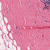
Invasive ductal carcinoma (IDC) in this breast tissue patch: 0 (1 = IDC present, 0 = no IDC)